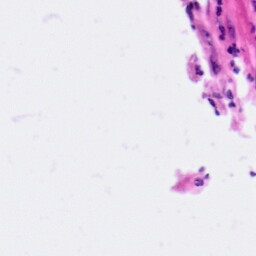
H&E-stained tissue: Pancreatic